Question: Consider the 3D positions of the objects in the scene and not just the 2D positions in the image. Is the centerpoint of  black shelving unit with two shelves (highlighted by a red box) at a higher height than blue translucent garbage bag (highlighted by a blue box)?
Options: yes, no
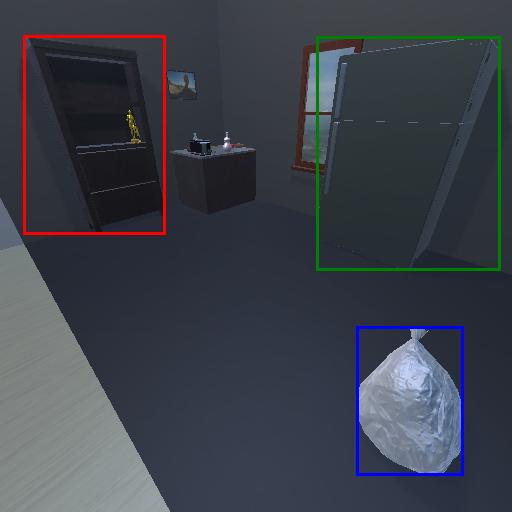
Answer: yes